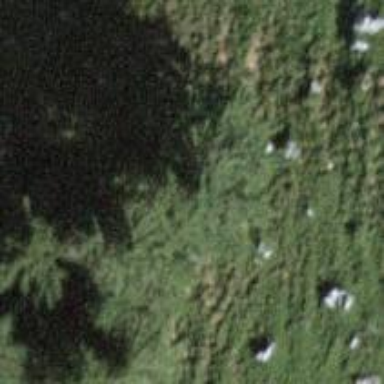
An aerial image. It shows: Evergreen needle-leaved tree.